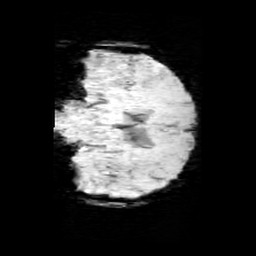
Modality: minIP
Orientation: coronal
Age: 10
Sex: male
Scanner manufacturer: siemens
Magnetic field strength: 3 T
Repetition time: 0.027 s
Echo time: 0.02 s